Question: When window popup opened no other page of the web application can be switched.
When I close Popup window everything works fine.

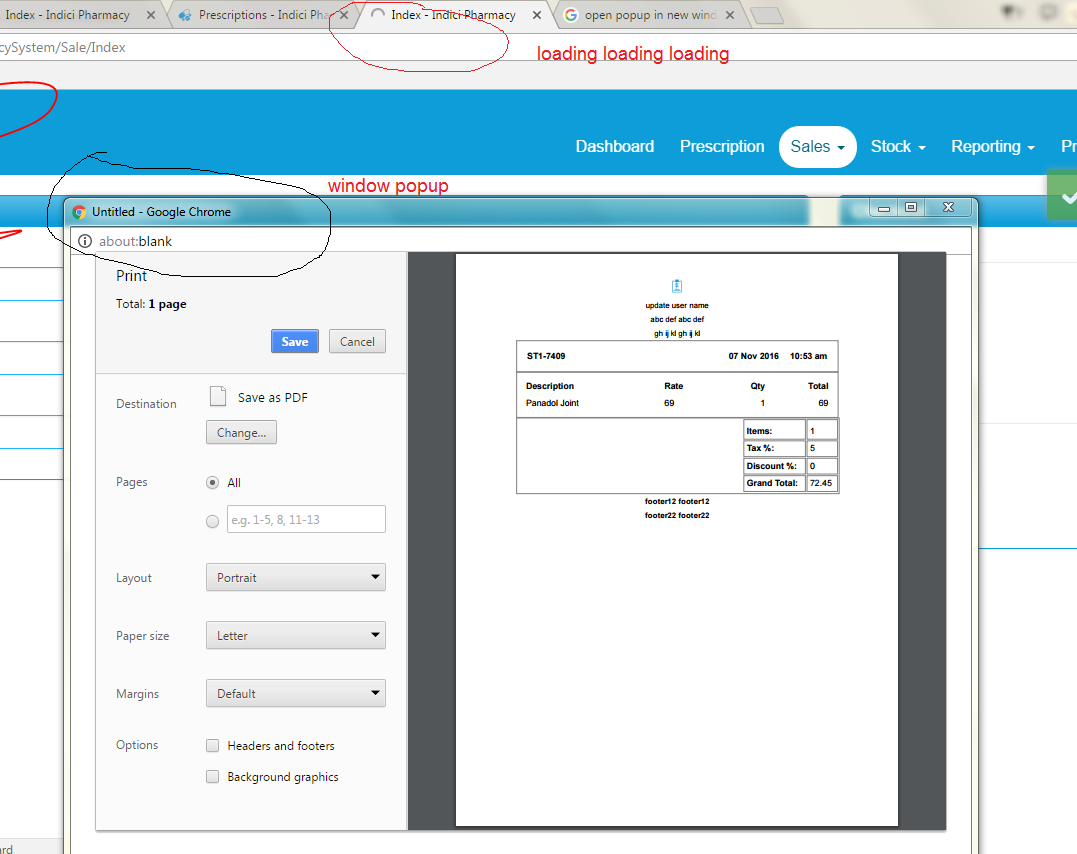
Answer: It's normal for browsers. You are trying to print something, so browser blocked any other actions. There is no issue with your website.